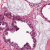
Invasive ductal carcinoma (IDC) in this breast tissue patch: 0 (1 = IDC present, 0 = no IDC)